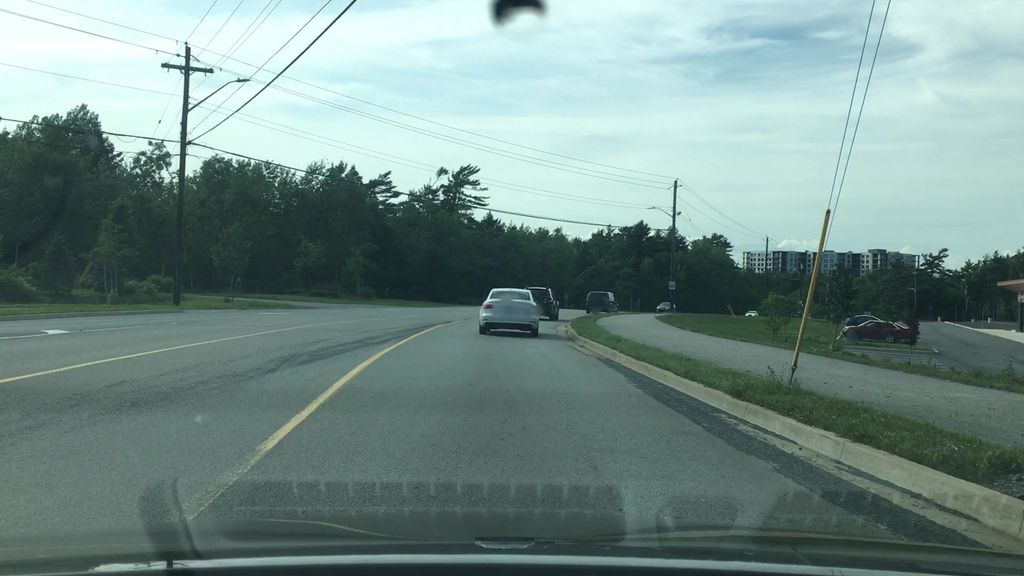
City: halifax